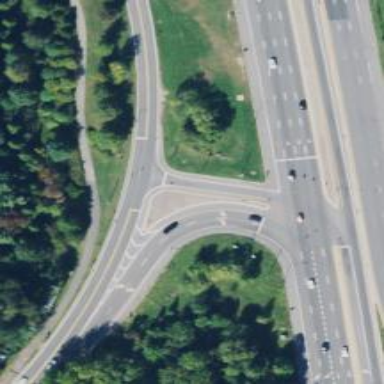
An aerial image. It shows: Trunk link highway.